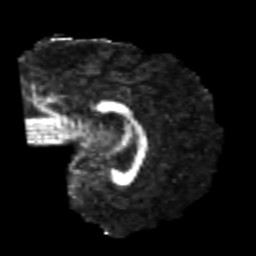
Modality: FA
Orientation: sagittal
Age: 25
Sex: male
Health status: healthy
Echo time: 0.074 s